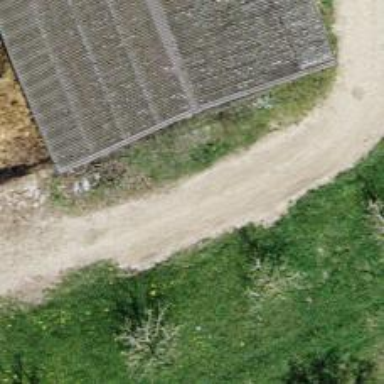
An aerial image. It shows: Driveway.